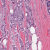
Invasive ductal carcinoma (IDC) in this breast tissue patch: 1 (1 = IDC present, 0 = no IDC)